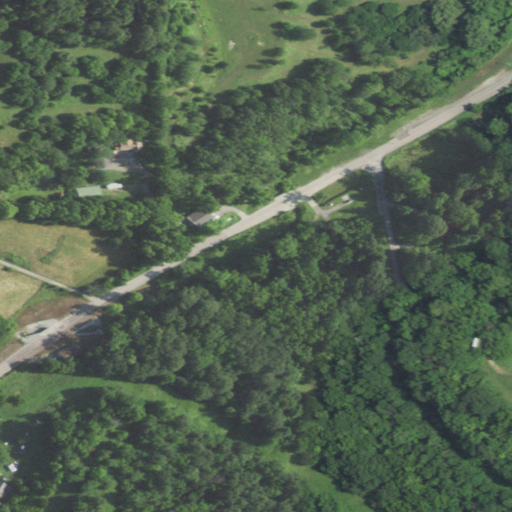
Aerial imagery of valley in Kansas named Happy Hollow containing deciduous forest, pasture, open development, low intensity development, and medium intensity development